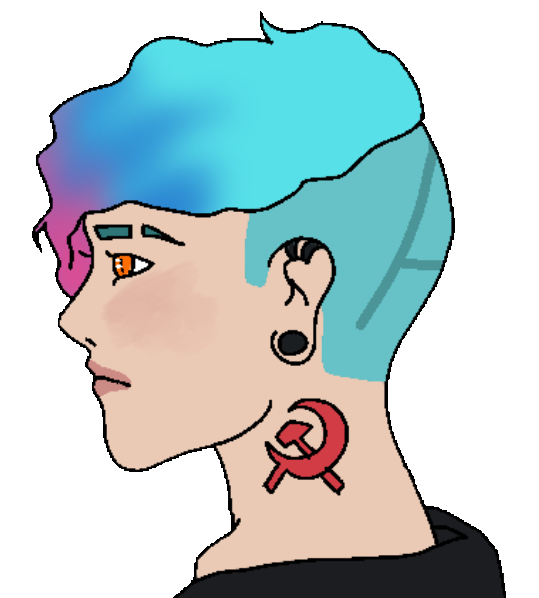
Label: 4_Yes_Chad